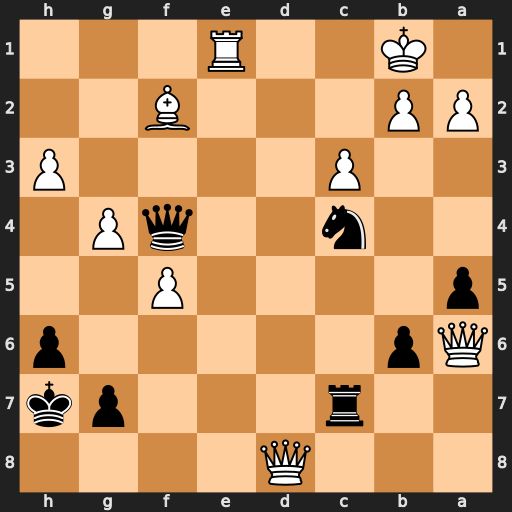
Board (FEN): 3Q4/2r3pk/Qp5p/p4P2/2n2qP1/2P4P/PP3B2/1K2R3
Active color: b
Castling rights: -
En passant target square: -
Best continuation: Qxf2 Kc1 Qxe1+ Qd1 Qf2 Qb5 Rc5